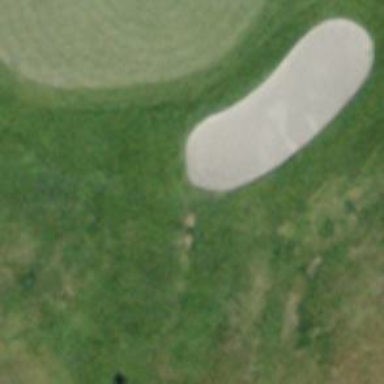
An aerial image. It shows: Golf bunker.